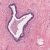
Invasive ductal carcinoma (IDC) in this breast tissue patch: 0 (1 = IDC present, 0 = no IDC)